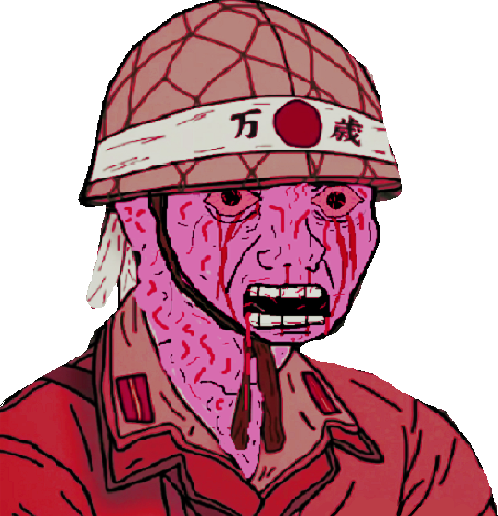
Label: 5_Rage